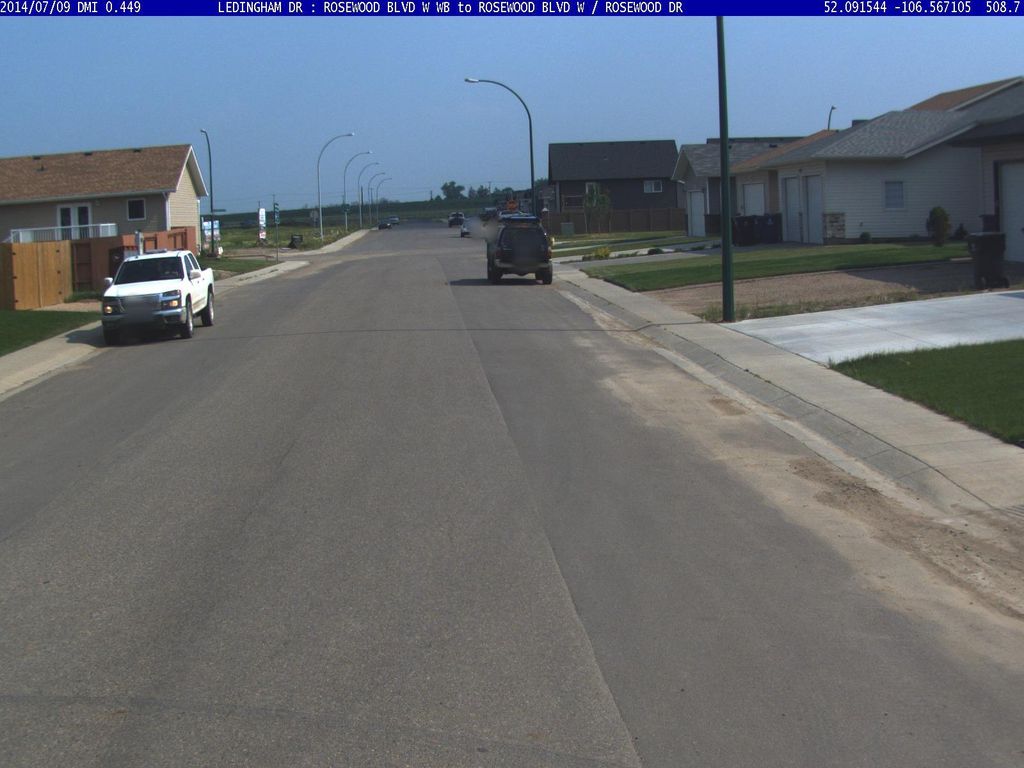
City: saskatoon